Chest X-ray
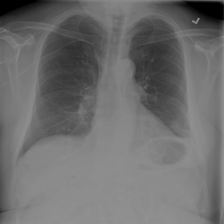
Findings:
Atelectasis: negative
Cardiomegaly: negative
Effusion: negative
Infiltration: negative
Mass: negative
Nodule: negative
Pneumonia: negative
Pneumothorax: negative
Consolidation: negative
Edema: negative
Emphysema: negative
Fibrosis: negative
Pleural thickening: negative
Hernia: negative